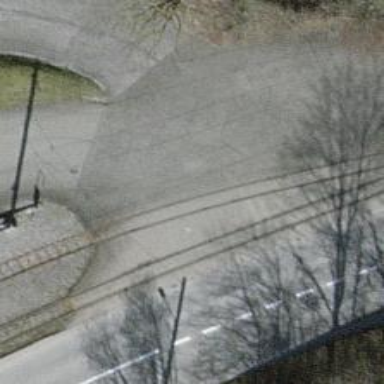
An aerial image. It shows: Railway level crossing.